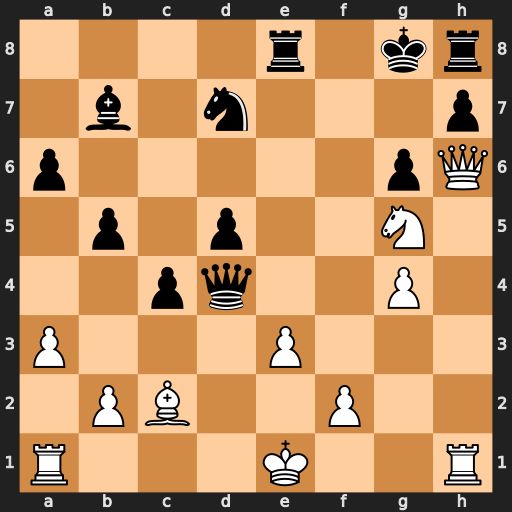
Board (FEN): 4r1kr/1b1n3p/p5pQ/1p1p2N1/2pq2P1/P3P3/1PB2P2/R3K2R
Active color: w
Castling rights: KQ
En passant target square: -
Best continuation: Bxg6 hxg6 Qxg6+